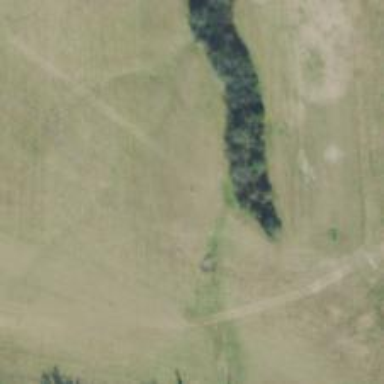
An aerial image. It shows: Disc golf hole.